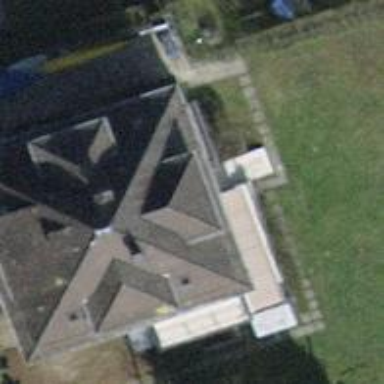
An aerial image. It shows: Detached building.